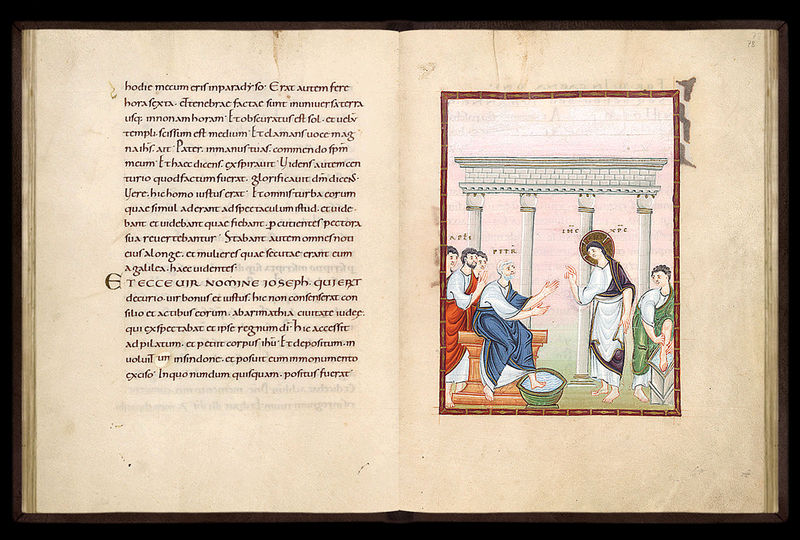
Titel: Egbert- Codex (Codex Egberti)
Institution: Trier, Stadtbibliothek/Stadtarchiv
Schlagwörter: blau, fuß, hand, mann, umhang, wasser, grün, braun, männer, pfeiler, reden, säulen, rot, bibel, geschichte, schale, gewand, kutte, gewänder, engel, krug, füße, schrift, papier, zeigen, waschen, buch, becken, seite, illustration, text, pergament, heiligenschein, seiten, christus, jesus, griechisch, märchen, griechenland, tempel, heilige, jünger, miniatur, petrus, handschrift, akropolis, gebetbuch, latein, freis, buchmalerei, majuskel, codex, kodex, fusswaschung, josepf, 1400, schpssel, schalee